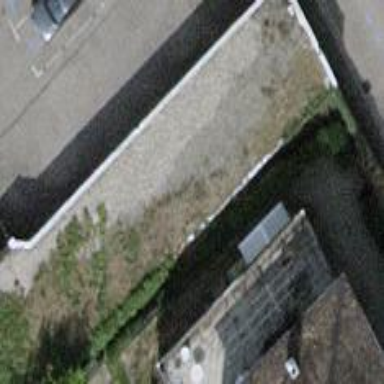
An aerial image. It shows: Group of garages.